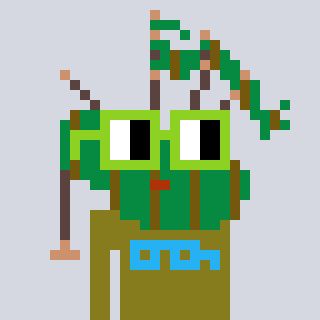
a pixel art character with square light green glasses, a bagpipe-shaped head and a gunk-colored body on a cool background